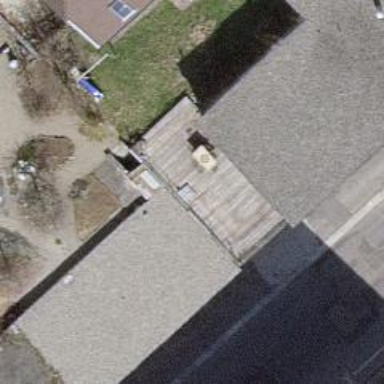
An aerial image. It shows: Flat roofed garages.